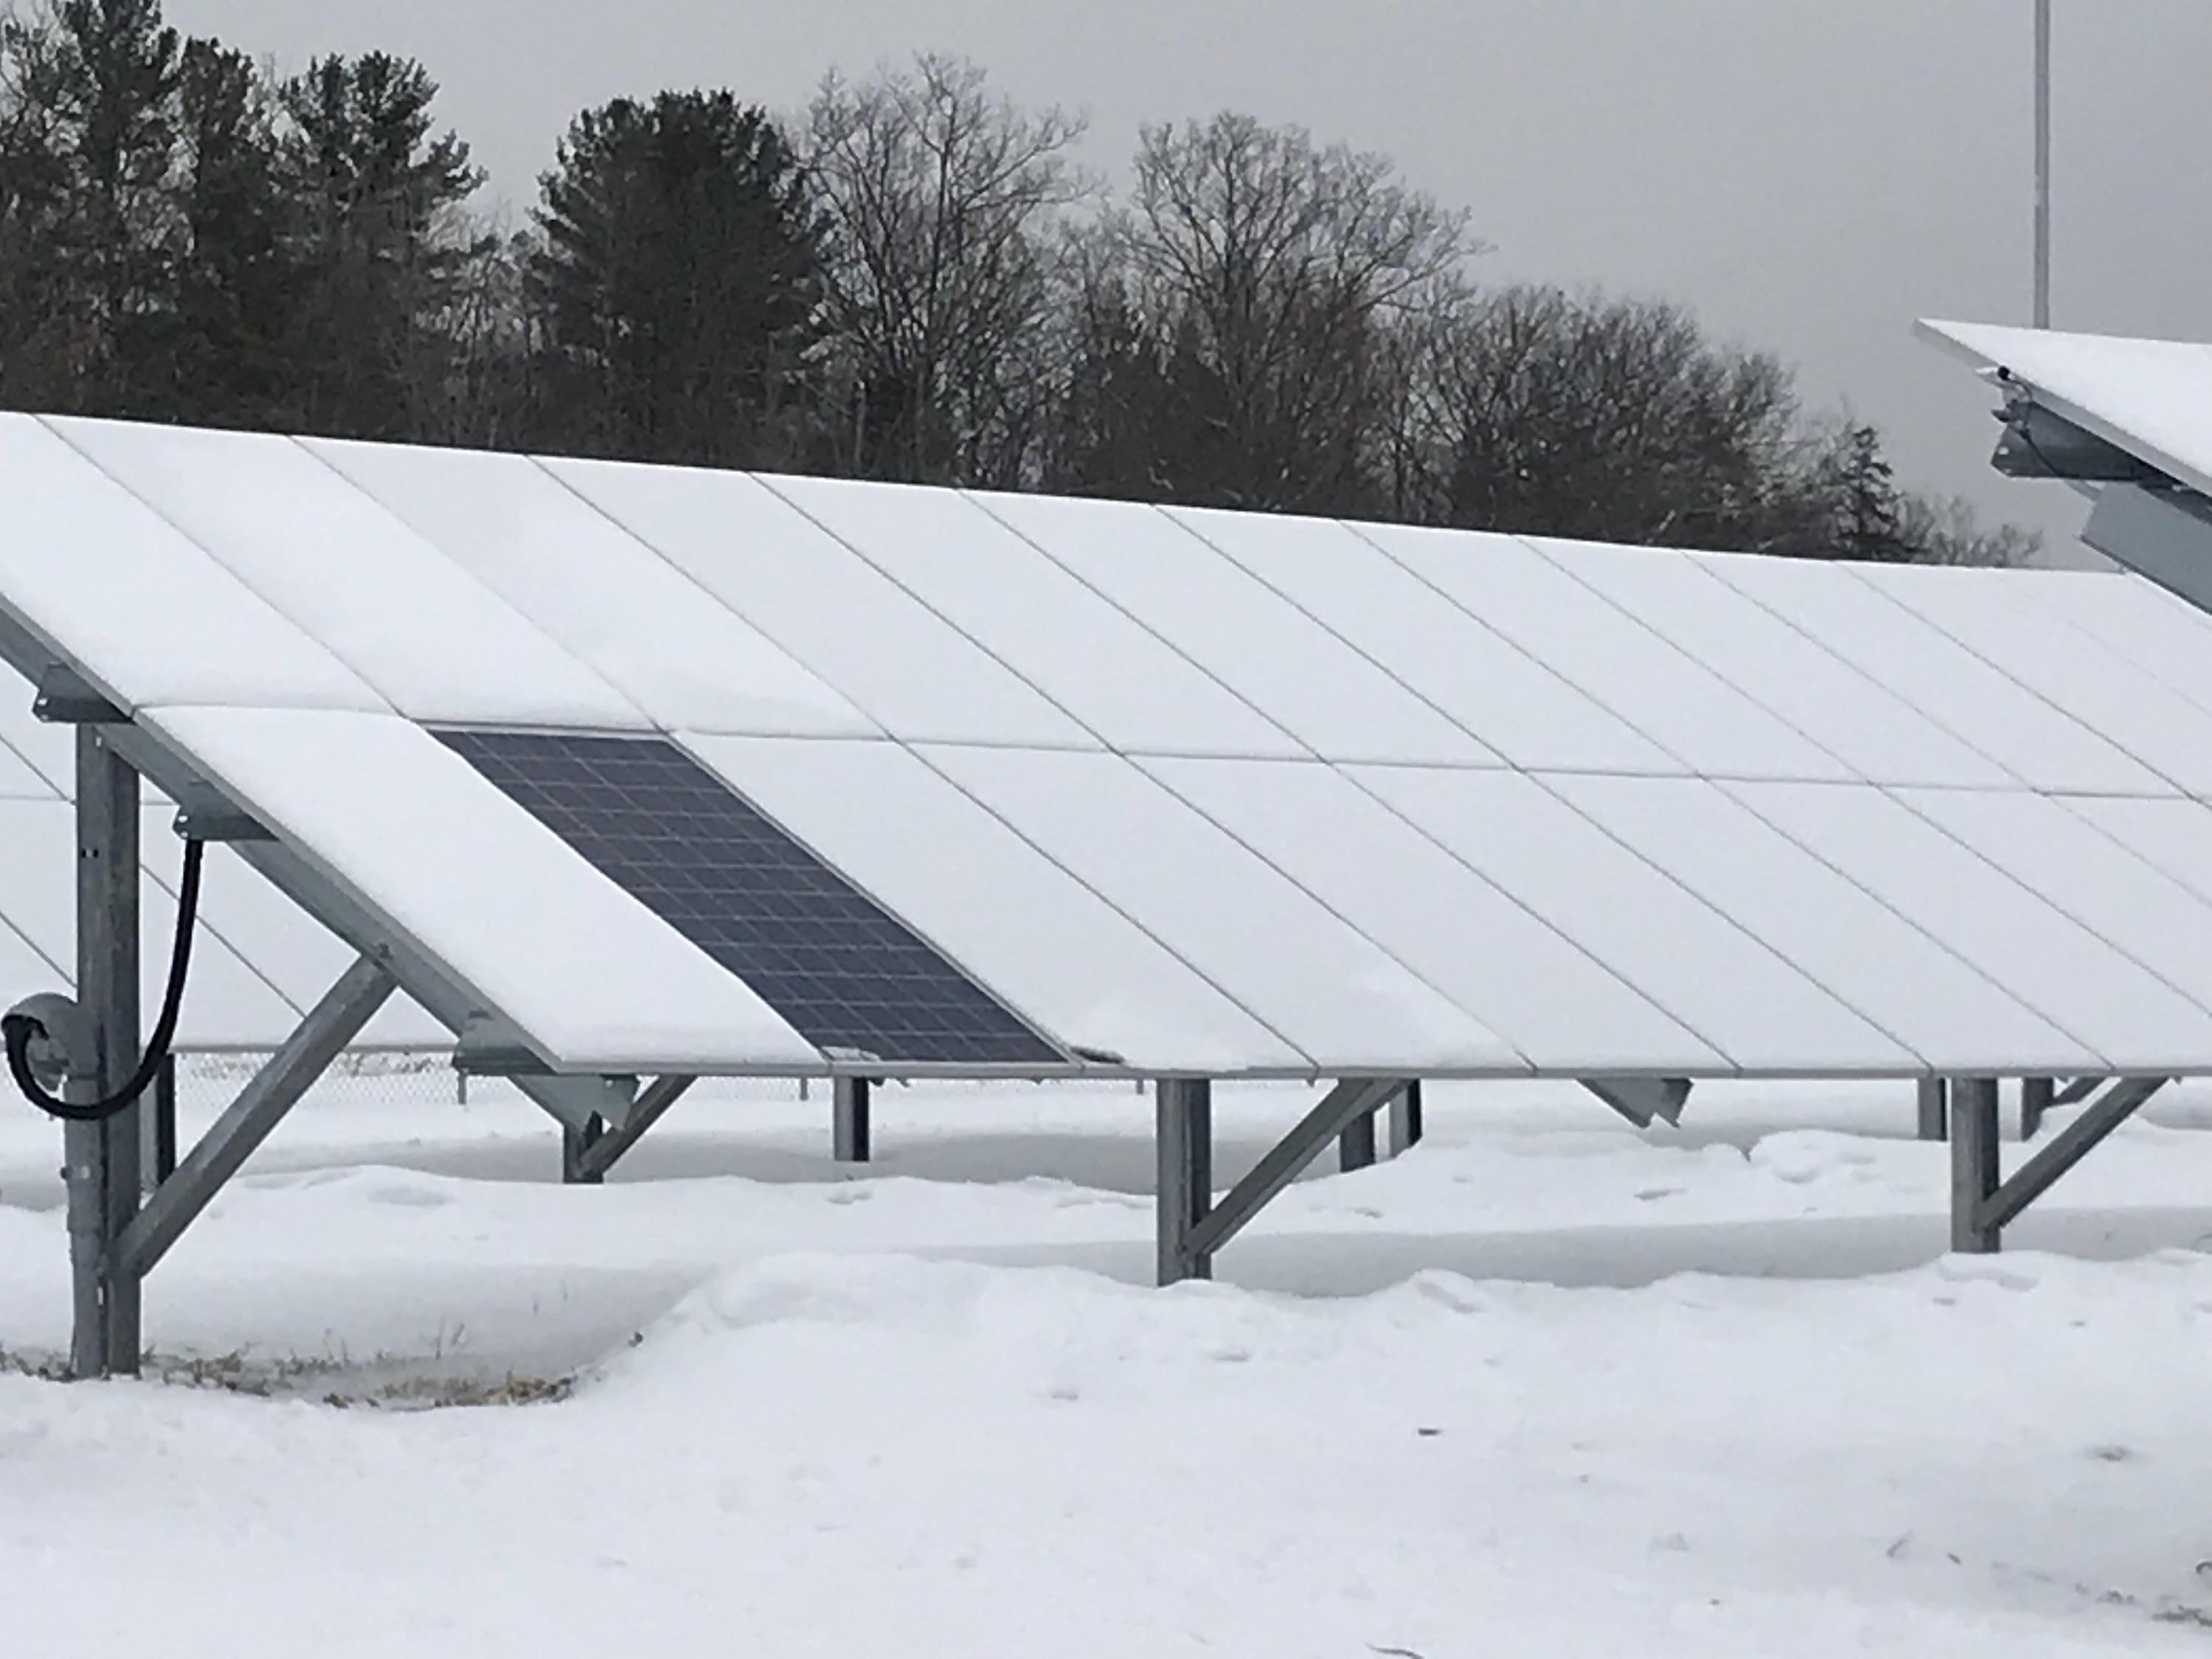
Label: Snow-Covered